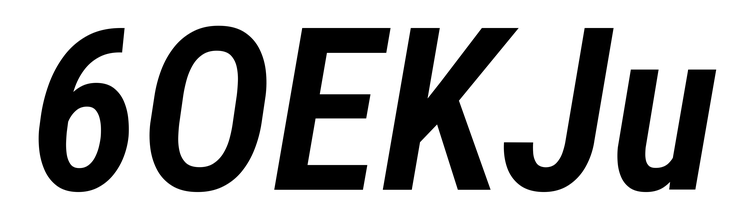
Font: Roboto-Italic_Condensed_SemiBold_Italic